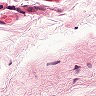
Metastatic tissue present: no